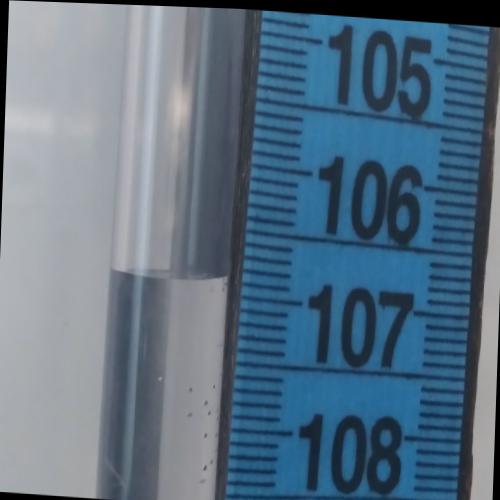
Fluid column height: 106.9 cm